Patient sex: M
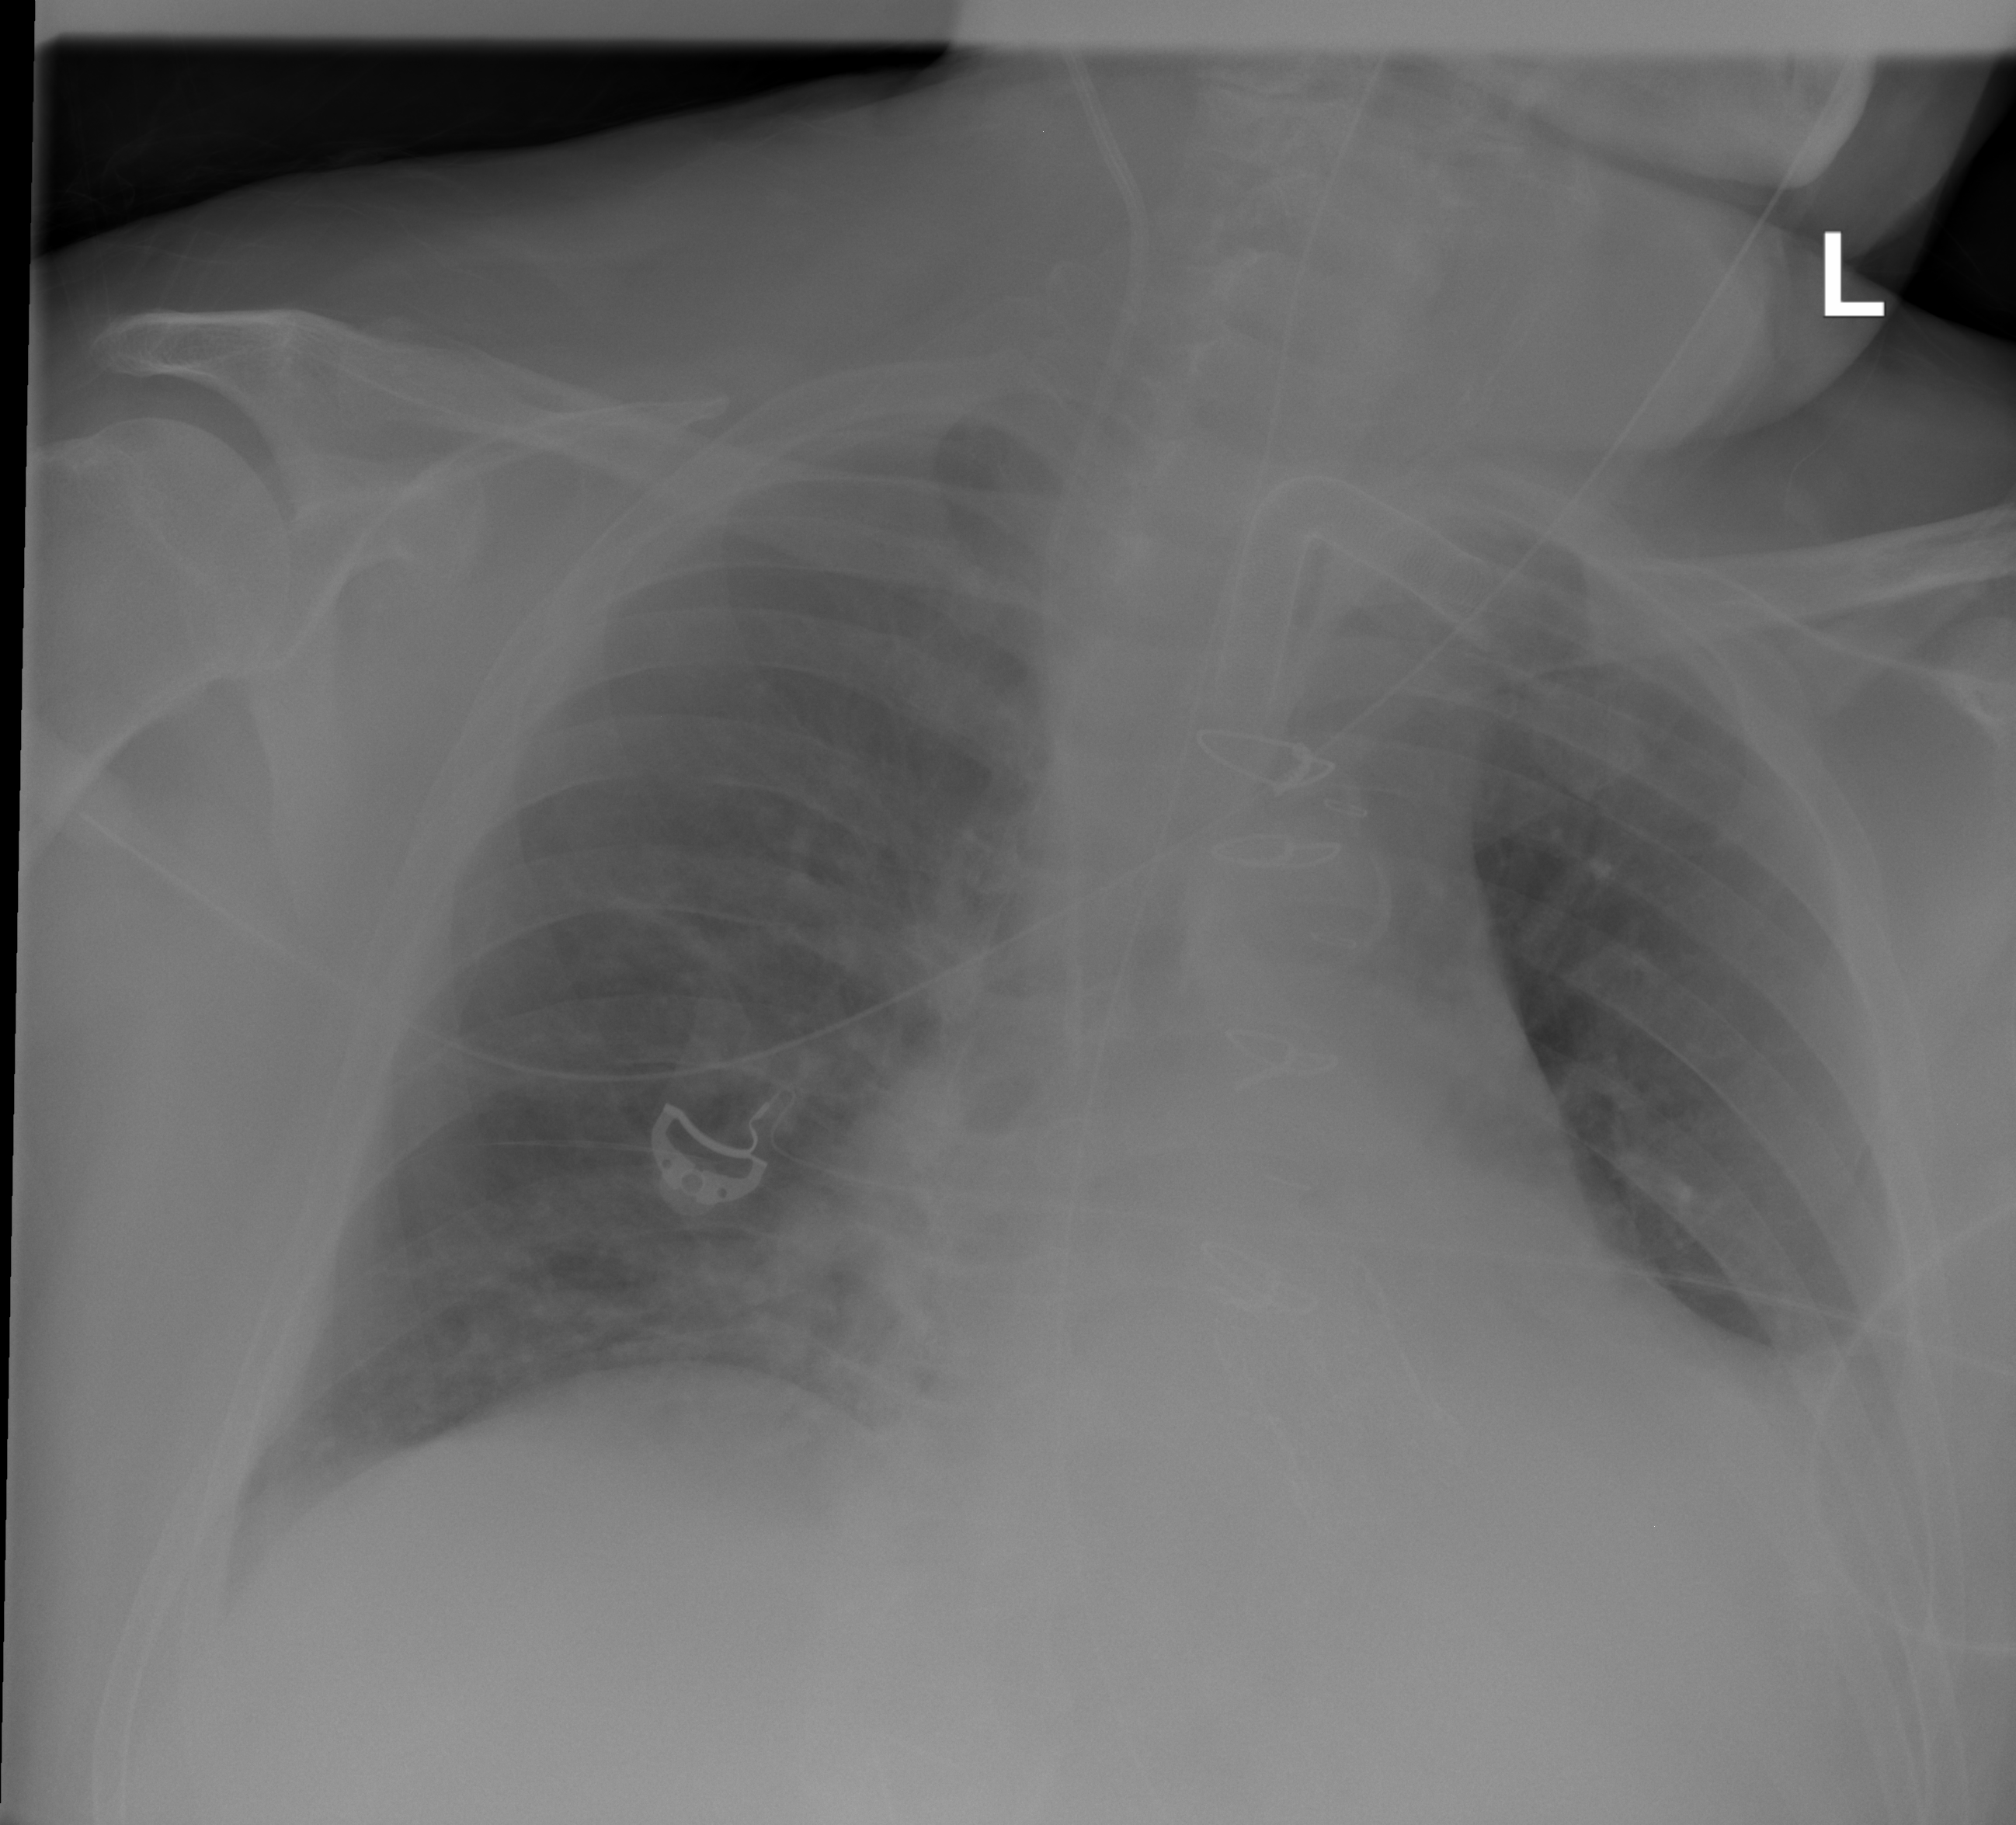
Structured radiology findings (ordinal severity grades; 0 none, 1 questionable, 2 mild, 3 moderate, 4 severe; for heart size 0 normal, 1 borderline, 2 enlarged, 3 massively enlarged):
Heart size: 1
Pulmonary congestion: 2
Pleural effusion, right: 0
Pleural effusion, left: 1
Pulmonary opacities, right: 0
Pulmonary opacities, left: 0
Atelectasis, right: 2
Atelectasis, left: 2